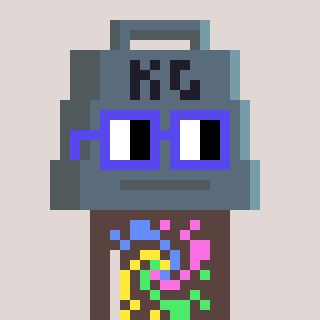
a pixel art character with square blue glasses, a weight-shaped head and a darkbrown-colored body on a warm background